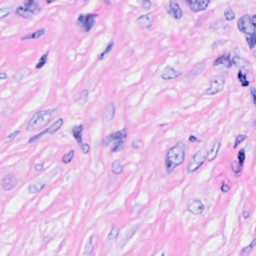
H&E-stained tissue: Breast